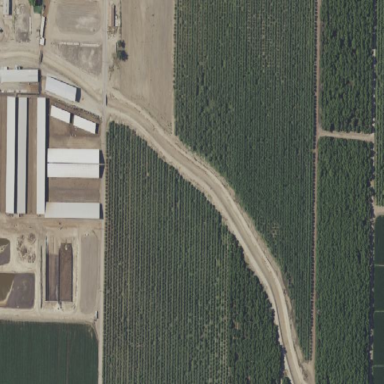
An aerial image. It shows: Orchard.